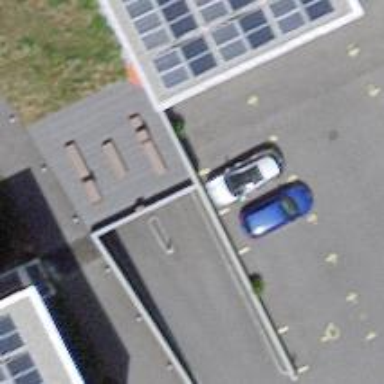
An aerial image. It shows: Parking entrance.